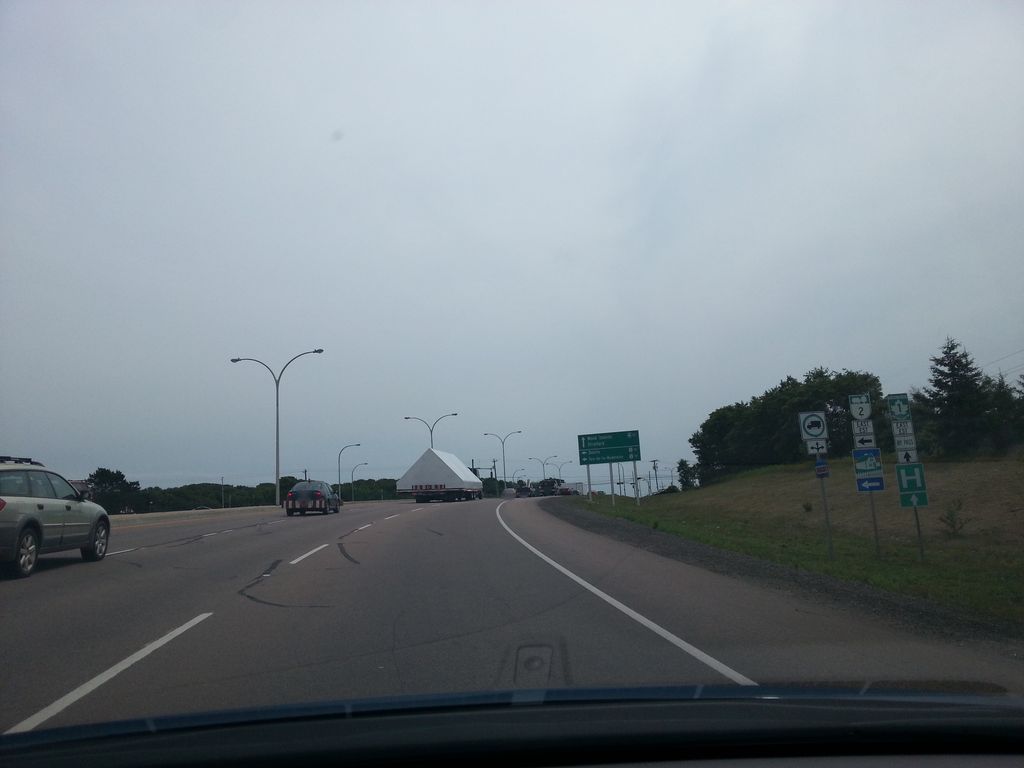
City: charlottetown